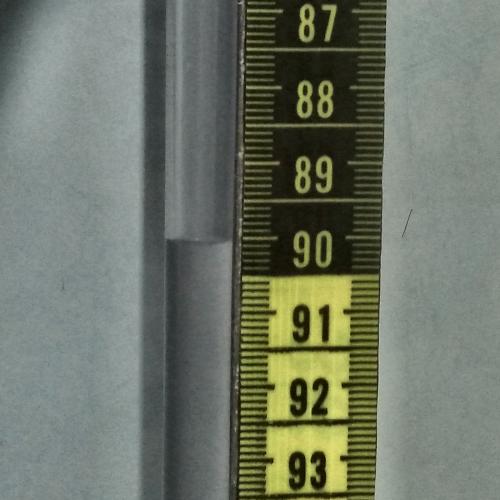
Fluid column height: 90.0 cm